Question: I want to make a pretty UITableView, trying to make the following:
'''
self.tableView.layer.cornerRadius = 4;
self.tableView.layer.masksToBounds = NO;
self.tableView.layer.shadowColor = [[UIColor blackColor] CGColor];
self.tableView.layer.shadowOffset = CGSizeMake(0.0f,0.5f);
self.tableView.layer.shadowOpacity = .5f;
self.tableView.layer.shadowRadius = 0.5f;
'''
And I get the following result:

Why my UITableView's top corners aren't rounded?
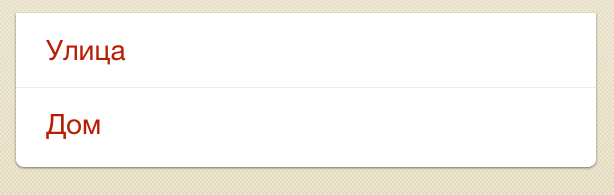
Answer: According to me you are doing well but there is short of this code. So please try to Implement this one. I think you wanna like this ..See in below image

'''
- (void)tableView:(UITableView *)tableView willDisplayCell:(UITableViewCell *)cell forRowAtIndexPath:(NSIndexPath *)indexPath
{
cell.backgroundColor = [UIColor clearColor];
}
'''